Field crop: maize
Growth stage: 2
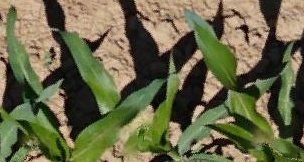
Species: maize